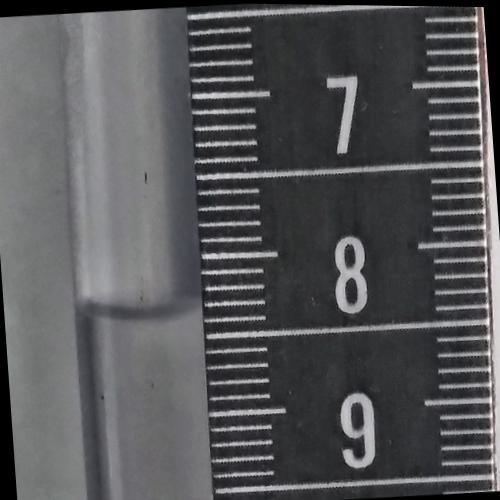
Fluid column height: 8.3 cm